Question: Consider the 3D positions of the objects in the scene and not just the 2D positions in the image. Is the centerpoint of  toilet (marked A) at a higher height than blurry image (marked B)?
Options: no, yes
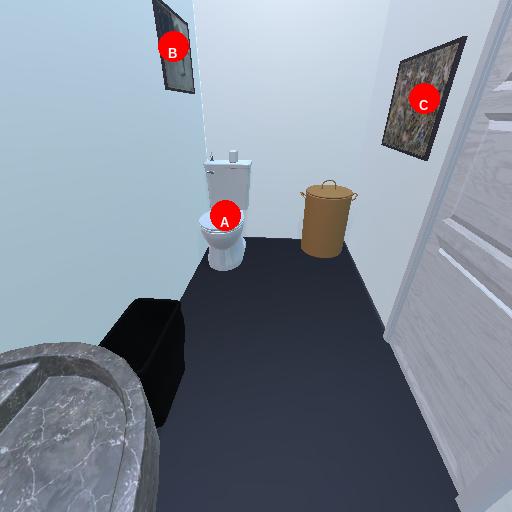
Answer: no